Question: As suggested, drilling down into the test case, TestManyToOne.java and running/debuging readWriteBasic(NoSqlEntityManager)
I get 1 error.
readWriteBasic - (Method not found)
Unrooted Tests
initializationError
My concern here is that i do not get the option to step into.

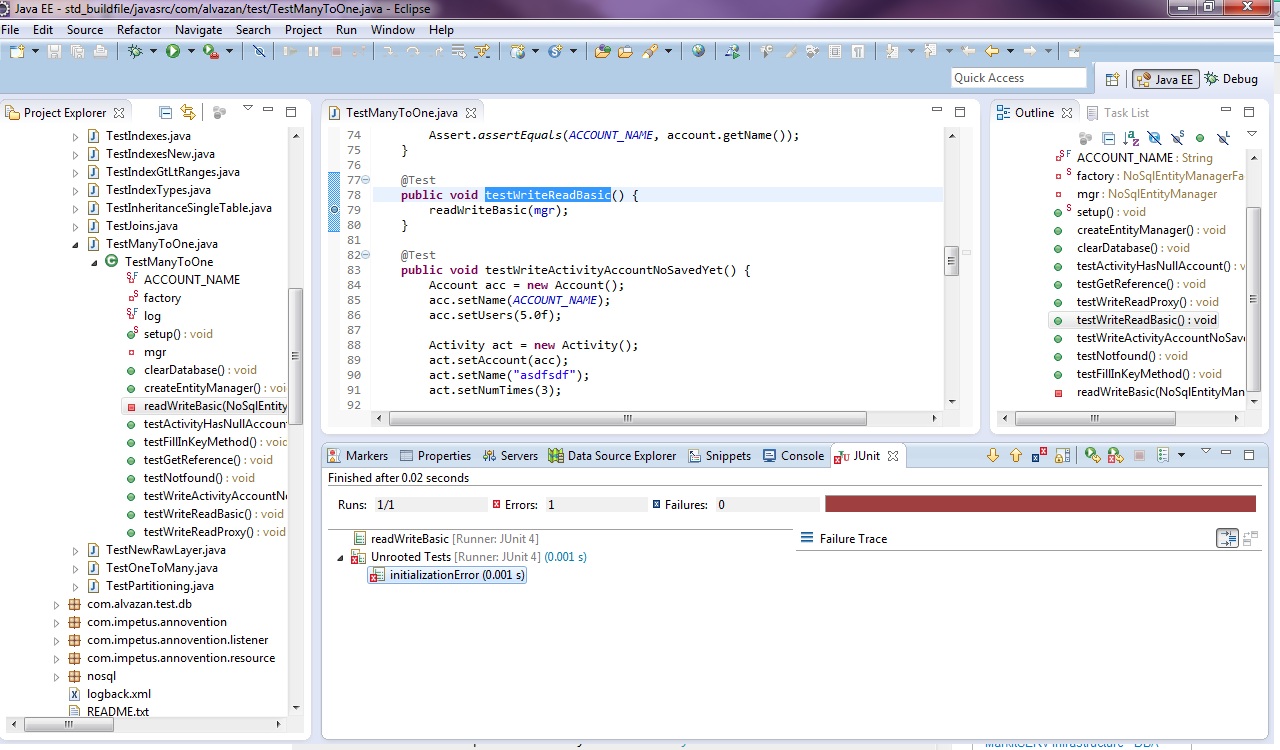
Answer: You ran into an annoying eclipse bug. Try this
1. Put cursor somewhere else in the file(not on a test method) and right click and Run As -> Junit test. Does this work? It should.
2. Now put cursor on test method and then right click on test method and Run As -> Junit test. This should now work.
3. Now do the same as #2 except choose Debug As -> Junit test
If #1 fails, then right click the project, choose refresh, then click Project -> Clean... and then try all 3 steps again.